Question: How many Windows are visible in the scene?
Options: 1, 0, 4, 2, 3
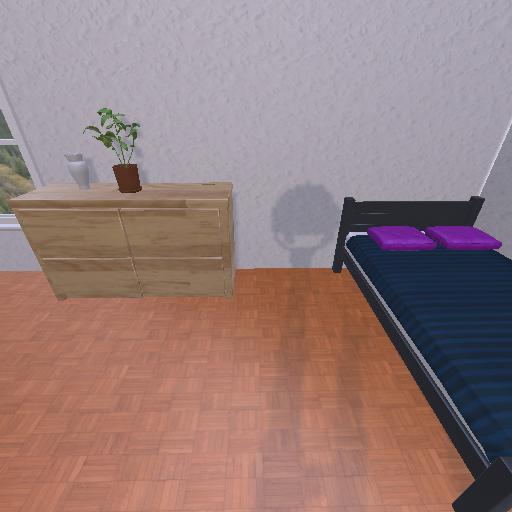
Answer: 1